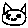
Label: cat